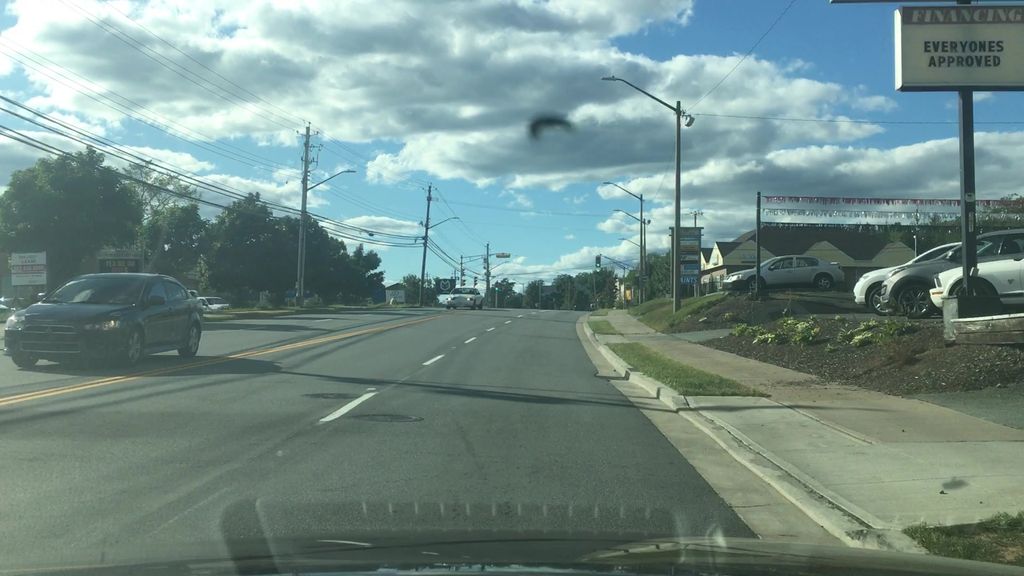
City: halifax